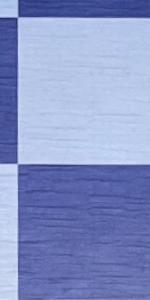
Label: Empty